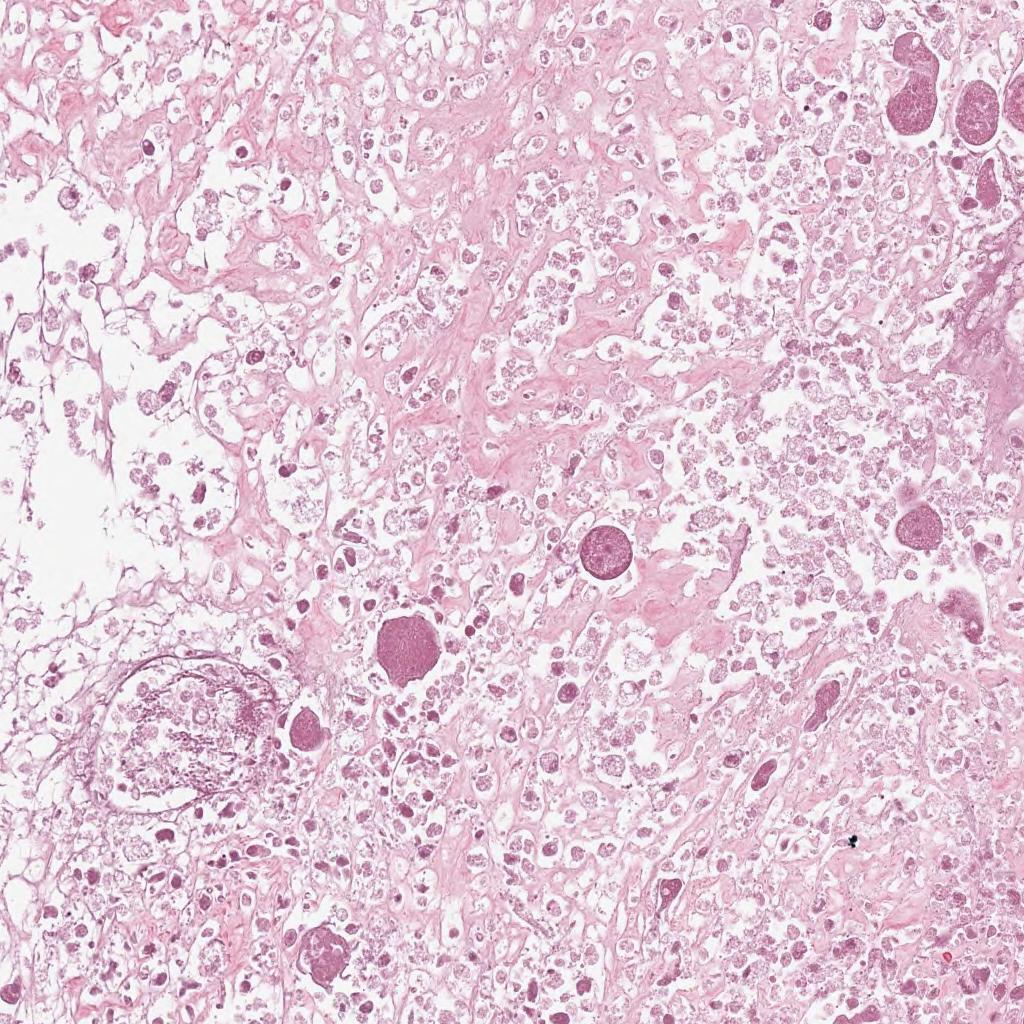
Label: Non-Viable-Tumor